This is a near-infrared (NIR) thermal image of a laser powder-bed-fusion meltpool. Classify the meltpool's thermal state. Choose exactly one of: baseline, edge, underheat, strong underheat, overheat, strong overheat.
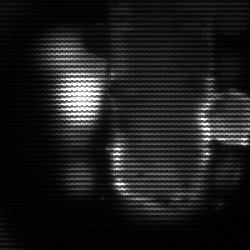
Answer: strong underheat